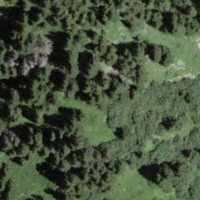
EUNIS habitat code: 43
Species observed at this site:
Empetrum nigrum
Geum montanum
Vaccinium myrtillus